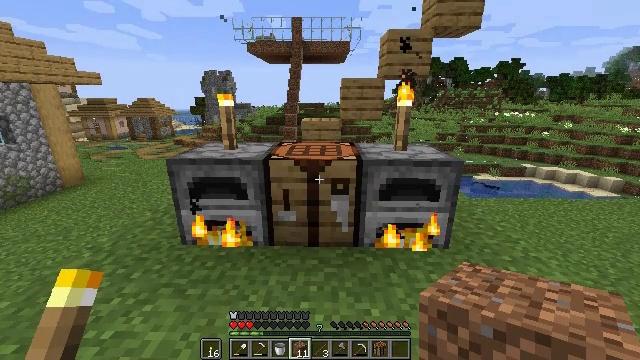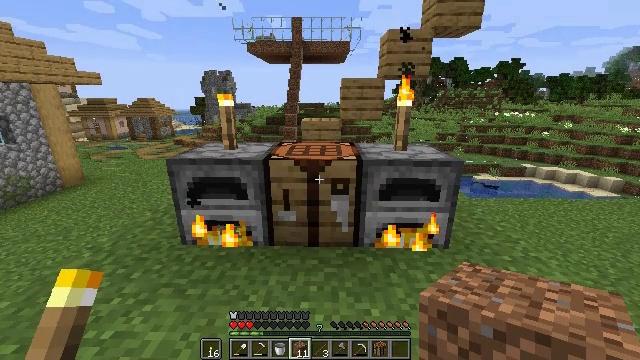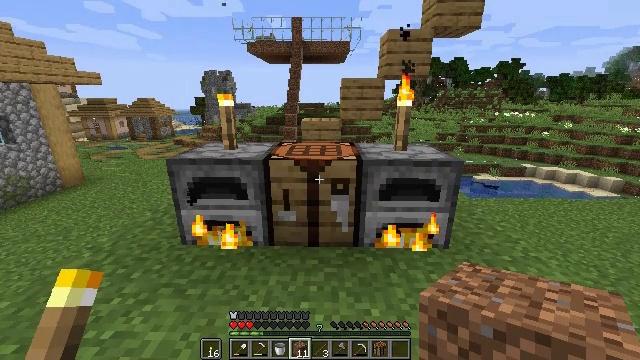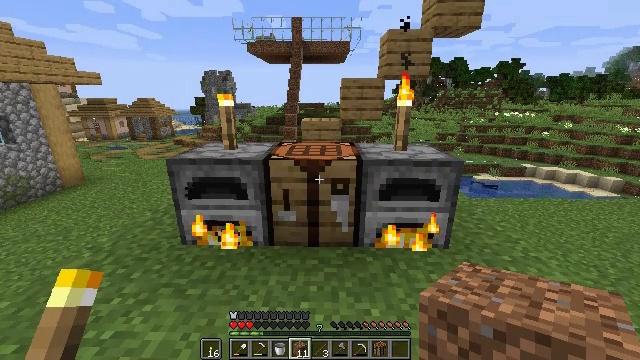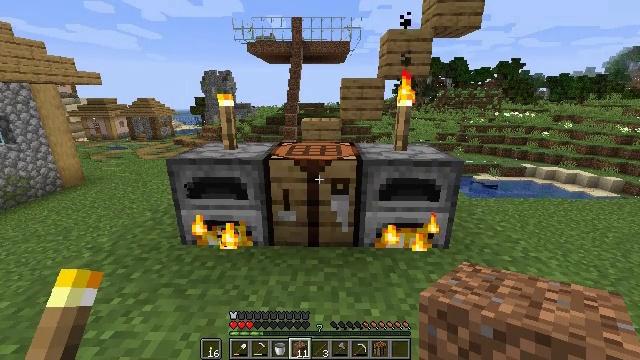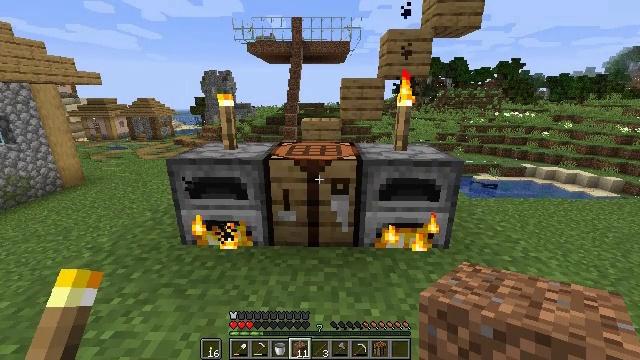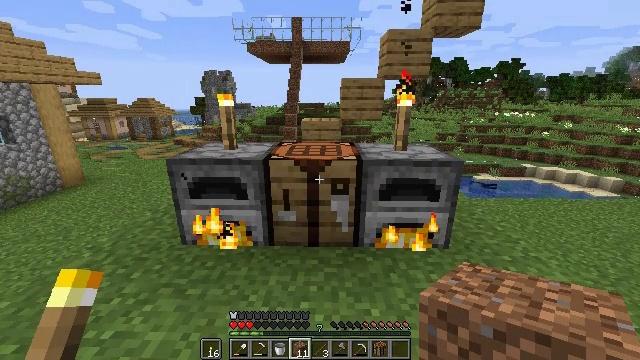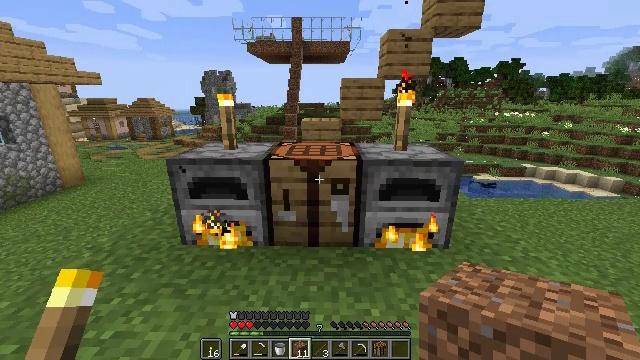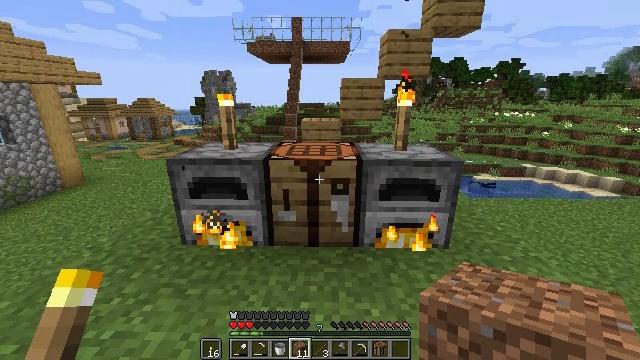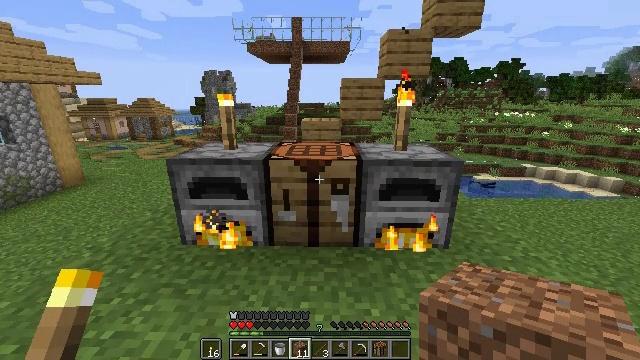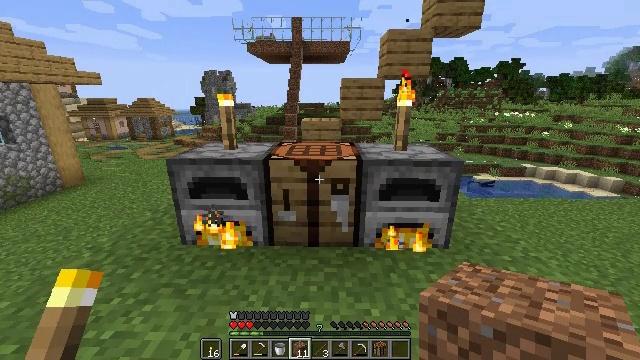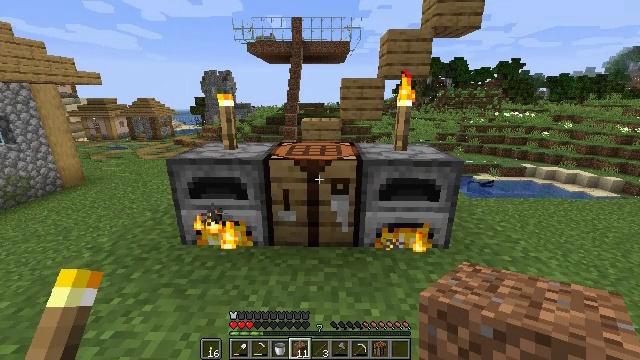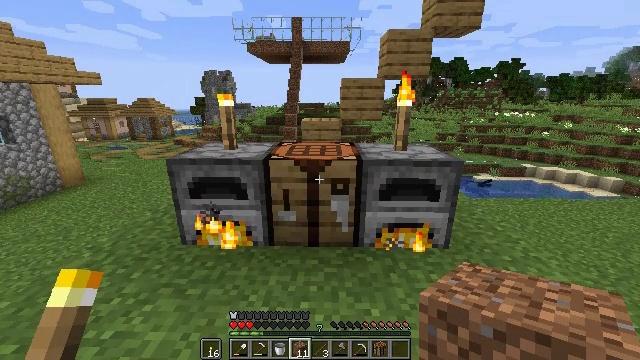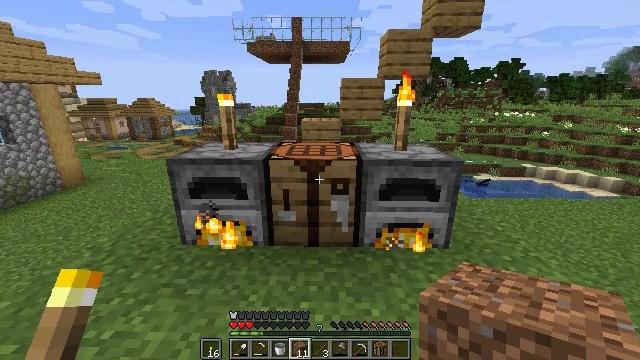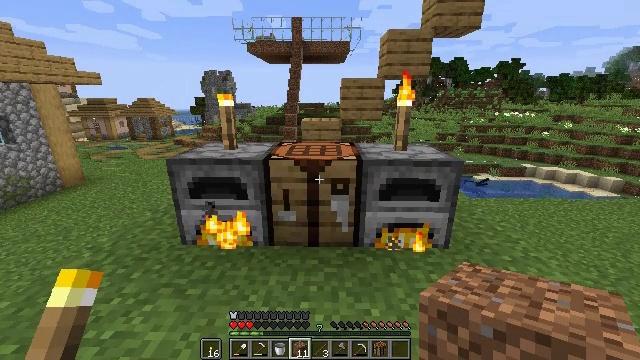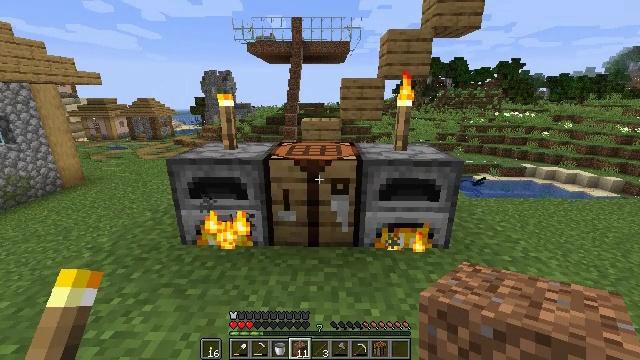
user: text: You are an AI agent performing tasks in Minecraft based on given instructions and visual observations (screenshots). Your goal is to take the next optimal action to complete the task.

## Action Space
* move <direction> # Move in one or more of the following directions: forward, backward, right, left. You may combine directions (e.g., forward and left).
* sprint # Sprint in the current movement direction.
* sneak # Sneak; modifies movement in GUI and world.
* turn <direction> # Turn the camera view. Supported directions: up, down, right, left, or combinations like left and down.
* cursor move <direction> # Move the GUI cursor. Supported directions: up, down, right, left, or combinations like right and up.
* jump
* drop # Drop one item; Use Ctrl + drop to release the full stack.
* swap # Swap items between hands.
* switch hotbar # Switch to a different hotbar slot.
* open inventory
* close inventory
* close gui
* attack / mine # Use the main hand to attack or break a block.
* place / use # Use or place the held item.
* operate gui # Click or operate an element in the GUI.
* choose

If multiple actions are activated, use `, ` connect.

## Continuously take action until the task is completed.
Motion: motion action
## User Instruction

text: craft item air
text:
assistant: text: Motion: no_op
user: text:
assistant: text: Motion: no_op
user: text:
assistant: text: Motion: no_op
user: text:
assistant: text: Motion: no_op
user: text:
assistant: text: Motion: no_op
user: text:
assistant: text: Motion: no_op
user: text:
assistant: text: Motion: no_op
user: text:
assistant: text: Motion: no_op
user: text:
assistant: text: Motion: no_op
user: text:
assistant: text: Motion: no_op
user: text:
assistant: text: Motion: no_op
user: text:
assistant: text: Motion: no_op
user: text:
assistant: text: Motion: no_op
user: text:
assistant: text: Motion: no_op
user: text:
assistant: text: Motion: no_op
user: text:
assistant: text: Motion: no_op
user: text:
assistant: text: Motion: no_op
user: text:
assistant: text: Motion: no_op
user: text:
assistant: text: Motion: no_op
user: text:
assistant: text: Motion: no_op
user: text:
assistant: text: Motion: no_op
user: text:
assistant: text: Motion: no_op
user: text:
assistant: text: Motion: no_op
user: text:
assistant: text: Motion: no_op
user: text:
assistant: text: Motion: no_op
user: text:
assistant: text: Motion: no_op
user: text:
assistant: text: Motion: no_op
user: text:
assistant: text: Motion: no_op
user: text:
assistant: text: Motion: no_op
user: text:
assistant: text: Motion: no_op